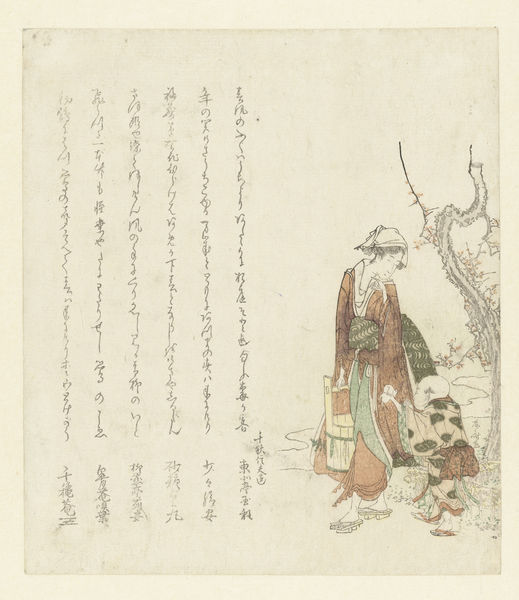
Titel: Eerste water voor nieuwjaar
Künstler: Shinsai
Standort: Amsterdam
Institution: Rijksmuseum
Schlagwörter: baum, mann, grün, landschaft, frau, schwarz, zeichen, zeichnung, blüten, rot, muster, kleidung, stamm, mantel, kind, mutter, blatt, holzschnitt, japan, schrift, papier, schuhe, klein, japanisch, schriftzeichen, unten, groß, druck, text, einkaufen, senkrecht, chinesisch, china, zwerg, eimer, sohn, handschrift, kirsche, zeichung, kimono, hyroglyphen, sprache, korea, krichblüte, kirchblüte